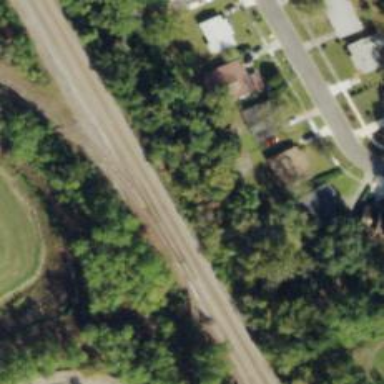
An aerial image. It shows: Rail spur service.